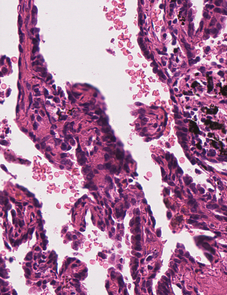
Tumor epithelial tissue: yes
Tumor-associated stroma tissue: yes
Normal tissue: no